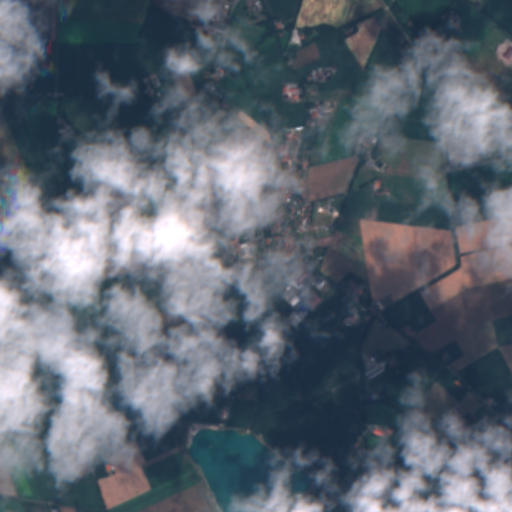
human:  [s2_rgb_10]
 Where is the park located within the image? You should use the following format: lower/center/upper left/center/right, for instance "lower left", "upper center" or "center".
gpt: The park is located in the center of the image.
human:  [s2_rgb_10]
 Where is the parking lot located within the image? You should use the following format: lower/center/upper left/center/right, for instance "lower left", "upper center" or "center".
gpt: The parking lot is located in the upper center of the image.
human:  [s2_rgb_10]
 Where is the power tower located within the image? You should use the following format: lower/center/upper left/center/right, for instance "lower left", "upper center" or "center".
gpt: The power tower is located in the upper left of the image.
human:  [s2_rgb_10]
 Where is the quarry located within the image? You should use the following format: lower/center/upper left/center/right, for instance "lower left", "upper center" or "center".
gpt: The quarry is located in the lower center of the image.
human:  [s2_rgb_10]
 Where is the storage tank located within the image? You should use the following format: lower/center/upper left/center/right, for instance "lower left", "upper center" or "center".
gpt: The storage tank is located in the lower right of the image.
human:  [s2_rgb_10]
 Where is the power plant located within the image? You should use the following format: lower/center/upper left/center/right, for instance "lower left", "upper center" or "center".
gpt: There is no power plant in the image.